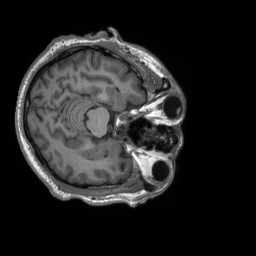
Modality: T1w
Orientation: axial
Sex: female
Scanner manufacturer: siemens
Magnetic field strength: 3 T
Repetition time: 2.3 s
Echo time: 0.00226 s